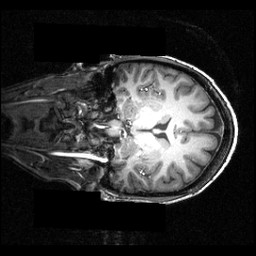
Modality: T1w
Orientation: coronal
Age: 25
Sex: female
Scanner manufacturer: siemens
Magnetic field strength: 3.951 T
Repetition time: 1.5 s
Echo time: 0.00335 s